Field crop: maize
Growth stage: 1
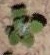
Species: chenopodium